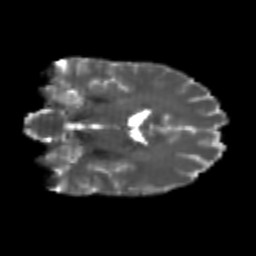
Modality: T2w
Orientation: coronal
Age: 24
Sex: female
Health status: healthy
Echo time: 0.074 s